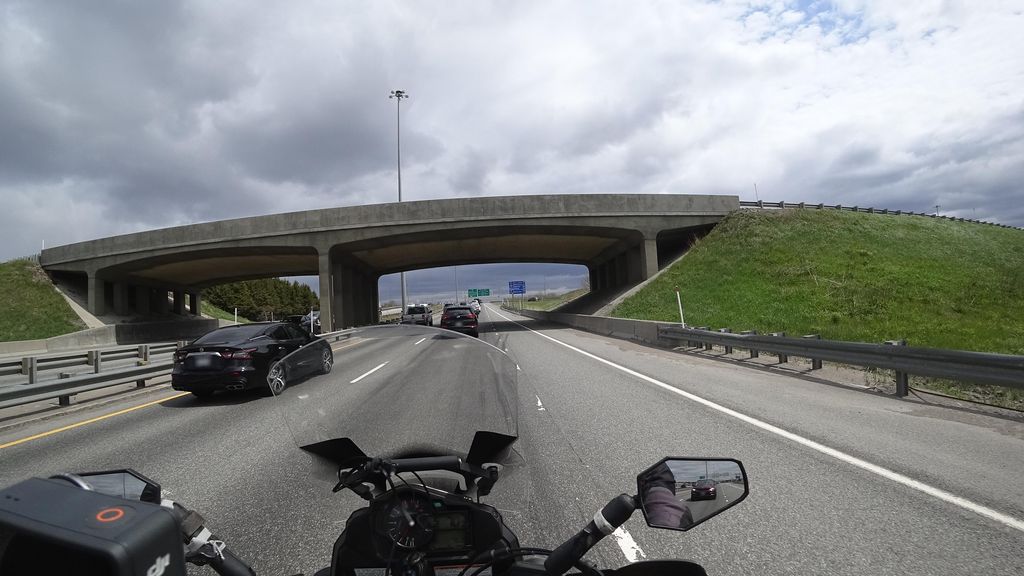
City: quebec_city